Field crop: tomato
Growth stage: 1
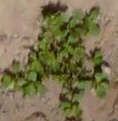
Species: portulaca